Question: In Storyboard I created 'UITabBarController' with 6 relationships to another view controllers. So now I have 6 'UITabBarItems'. I tagged them from to . This is why I detect what 'UITabBarItem' was selected by user.
'selectedIndex''UITabBar'.
Within 'UITabBar' there is property 'items' and 'selectedItem' but if there is more than 5 items, the property 'items' keeps max items.
For instance when user choose 'UITabBarItem' at index OR , selected Index is 4 for both of them. Now the 'UITabBarItem' with index indicates on tab bar .
So, I really need to access to the selected 'UITabBarItem' to get its .Is there any way to do this?
This is my situation.

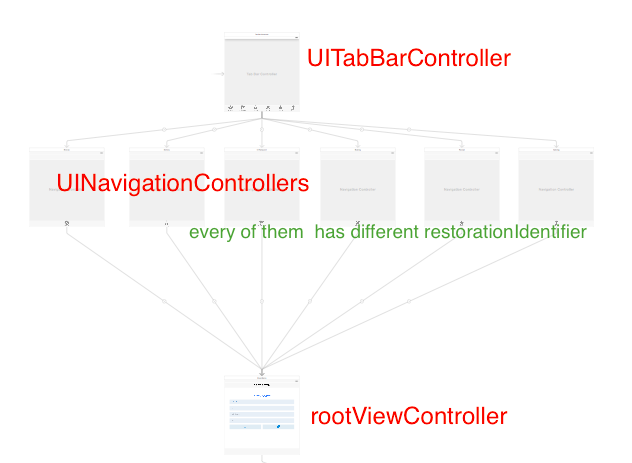
Answer: After a huge digging, the solution is fairly simple:-)
within your 'UITabBarController''s 'delegate' that conforms to 'UINavigationControllerDelegate' protocol:
'''
//MARK: - UITabBarControllerDelegate
func tabBarController(tabBarController: UITabBarController, didSelectViewController viewController: UIViewController) {
if viewController == tabBarController.moreNavigationController {
tabBarController.moreNavigationController.delegate = self
} else {
findSelectedTagForTabBarController(tabBarController)
}
}
//MARK: - UINavigationControllerDelegate
func navigationController(navigationController: UINavigationController, didShowViewController viewController: UIViewController, animated: Bool) {
findSelectedTagForTabBarController(navigationController.tabBarController)
}
//MARK: - Private
private func findSelectedTagForTabBarController(tabBarController: UITabBarController?) {
if let tabBarController = tabBarController {
if let viewControllers = tabBarController.viewControllers {
let selectedIndex = tabBarController.selectedIndex
let selectedController: UIViewController? = viewControllers.count > selectedIndex ? viewControllers[selectedIndex] : nil
if let tag = selectedController?.tabBarItem.tag {
//here you can use your tag
}
}
}
}
'''